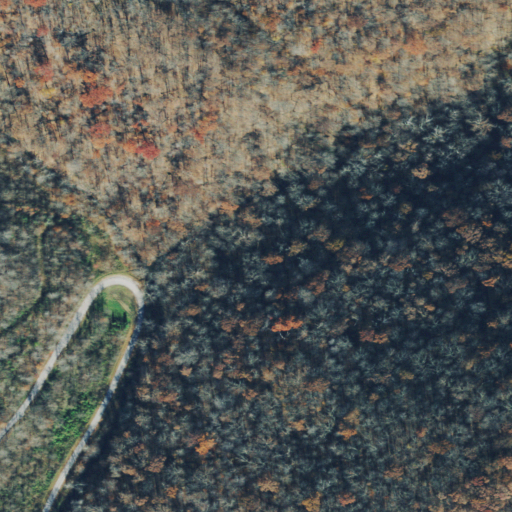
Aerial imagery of valley in Ohio named Silver Mine Hollow containing deciduous forest, open development, and low intensity development